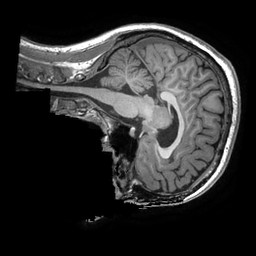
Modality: T1w
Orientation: sagittal
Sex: male
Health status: healthy
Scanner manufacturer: ge